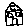
Label: house